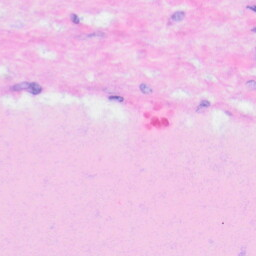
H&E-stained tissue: Liver